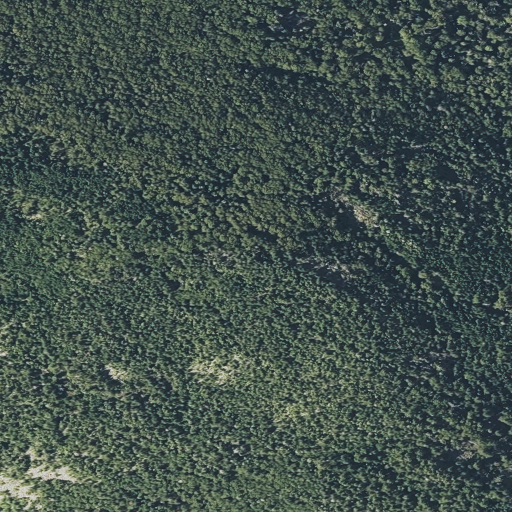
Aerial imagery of mountain in Maine named Moose Mountain containing only evergreen forest